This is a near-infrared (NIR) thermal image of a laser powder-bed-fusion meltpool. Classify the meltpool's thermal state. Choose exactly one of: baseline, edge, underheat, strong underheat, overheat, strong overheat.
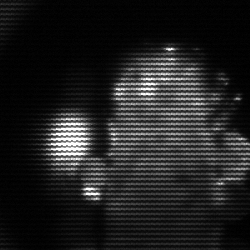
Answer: strong underheat